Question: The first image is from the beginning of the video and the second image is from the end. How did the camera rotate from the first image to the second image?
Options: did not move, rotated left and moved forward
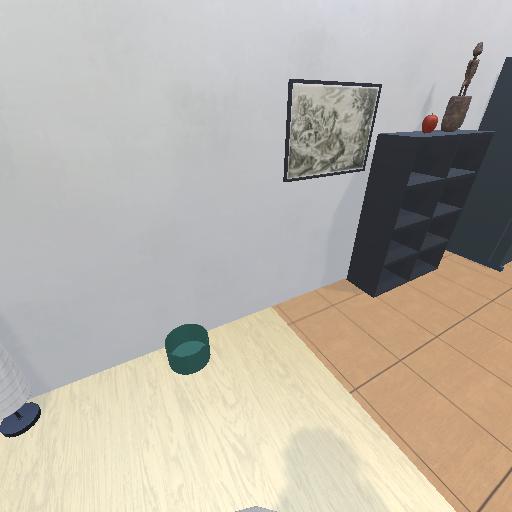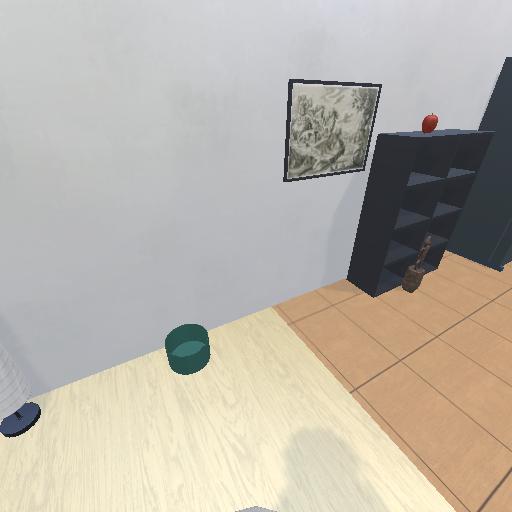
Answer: did not move